Chest X-ray. View position: AP
Patient age: 50
Patient sex: M
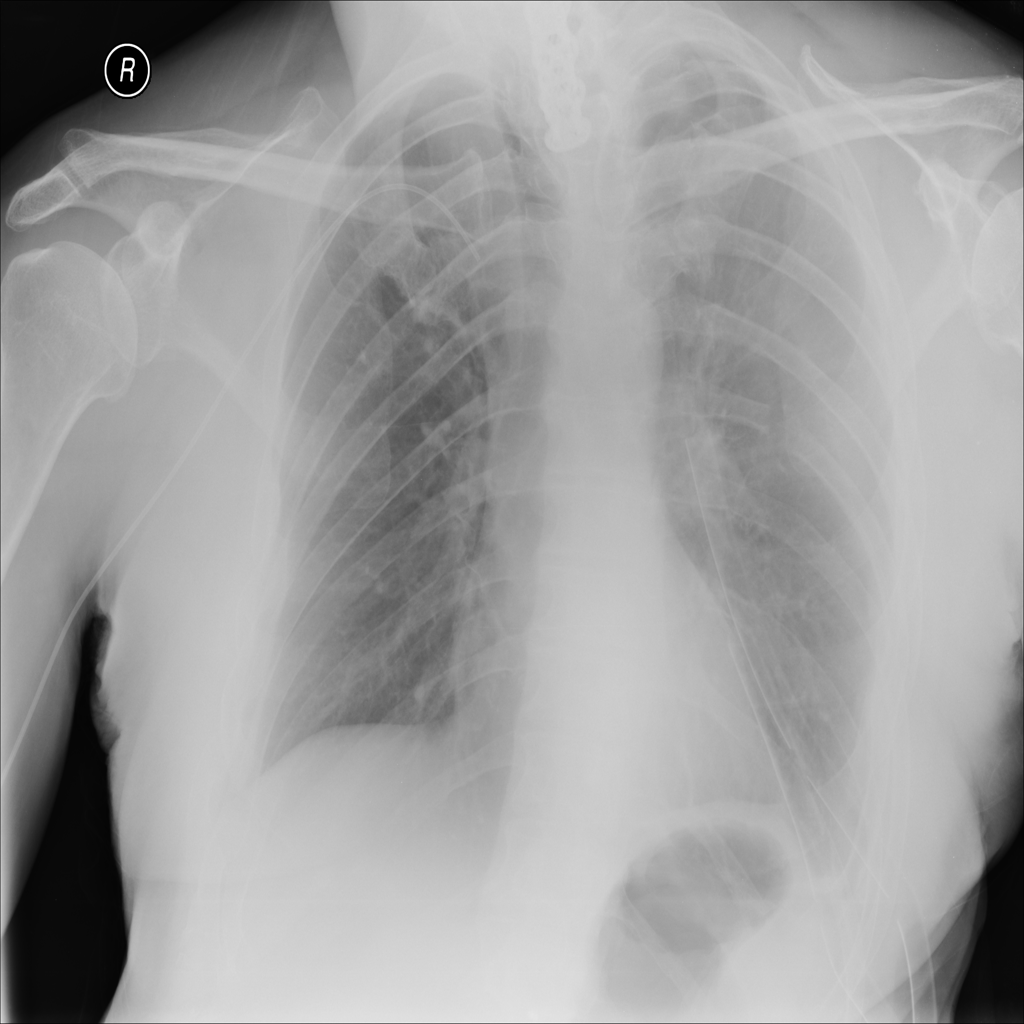
Finding: Pneumothorax